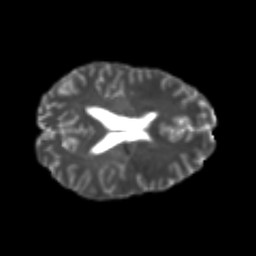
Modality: T2w
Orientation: axial
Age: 26
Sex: female
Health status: healthy
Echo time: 0.074 s